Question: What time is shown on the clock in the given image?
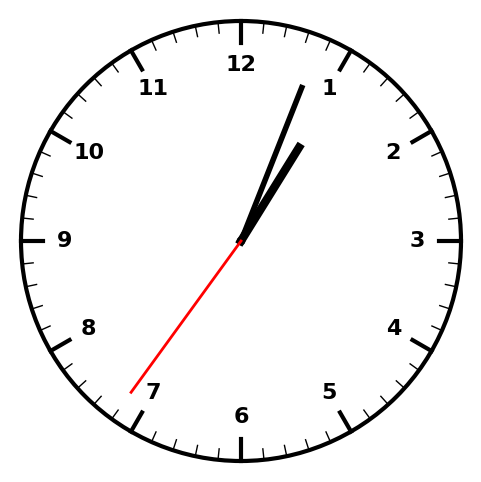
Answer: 01:03:36